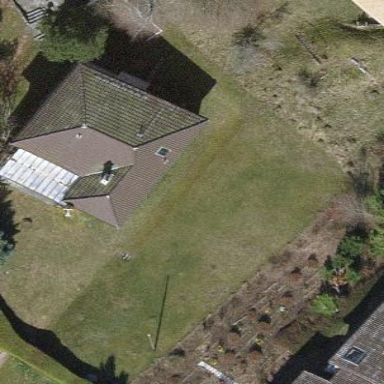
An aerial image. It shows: Simple house.